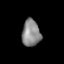
Tissue: lung
Cell type: Myeloid cells
Senescence score: 0.2025
Nuclear area (px): 486
Mean DAPI intensity: 136.924